Interaction volume radius: 10 \u00c5
Interaction volume height: 15 \u00c5
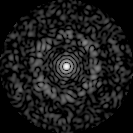
Disorder parameter: 0.8418